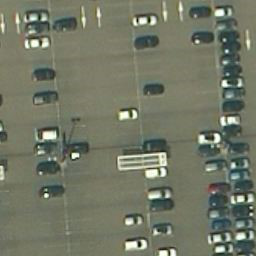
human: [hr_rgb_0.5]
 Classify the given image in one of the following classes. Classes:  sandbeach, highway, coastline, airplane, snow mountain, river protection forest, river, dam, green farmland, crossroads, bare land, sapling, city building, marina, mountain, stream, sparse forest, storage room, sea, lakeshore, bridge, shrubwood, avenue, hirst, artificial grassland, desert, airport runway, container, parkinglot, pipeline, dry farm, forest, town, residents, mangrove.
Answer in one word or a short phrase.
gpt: parkinglot